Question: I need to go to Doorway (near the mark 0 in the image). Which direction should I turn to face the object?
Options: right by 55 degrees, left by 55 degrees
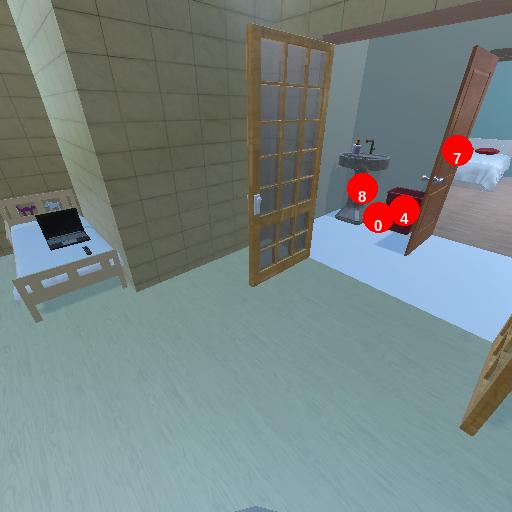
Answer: right by 55 degrees